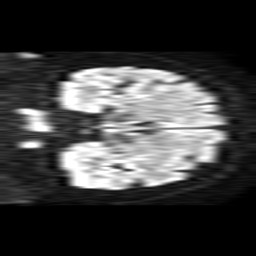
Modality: TRACE
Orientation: coronal
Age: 44
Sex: female
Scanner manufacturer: philips
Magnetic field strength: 1.5 T
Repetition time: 3.699 s
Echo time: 0.09719 s